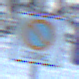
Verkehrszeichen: BeginnEingeschraenktesHalteverbotZone
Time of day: MorningAfternoon
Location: Outdoor (Nature)
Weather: Clear
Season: Winter
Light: Natural